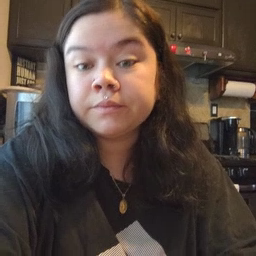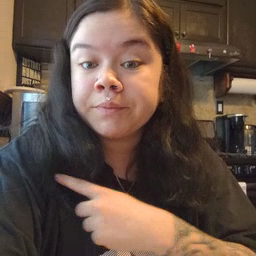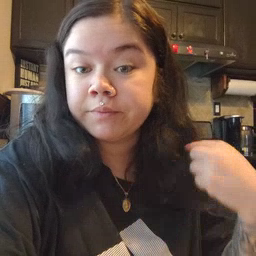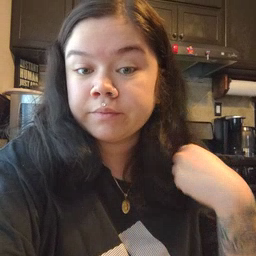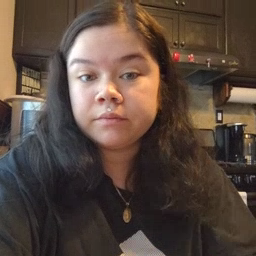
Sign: weus